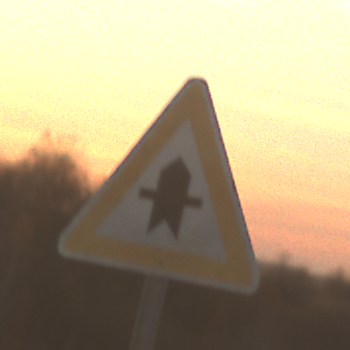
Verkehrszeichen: Vorfahrt
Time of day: SunriseSunset
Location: Outdoor (Nature)
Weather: PartlyCloudy
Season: NotSpecified
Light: Natural